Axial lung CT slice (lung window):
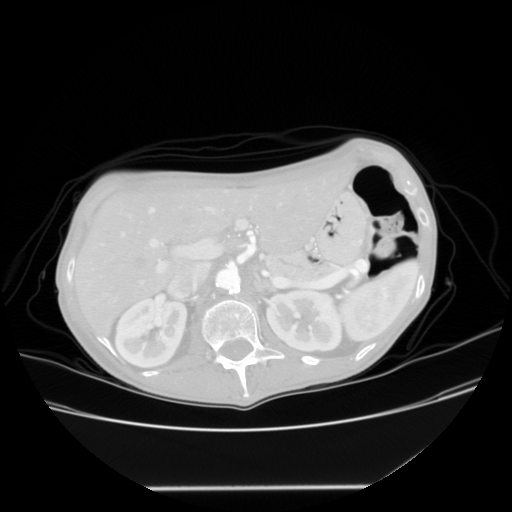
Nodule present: no